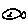
Label: fish